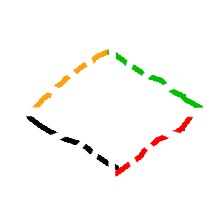
Shape: rhombus